Question: I am modeling the flight path of a helicopter tour that departs from and returns to the same location using a GIS route and "home base" as a GIS point. When I run the model it returns this error:

Is there a script or a workaround to solve this? I hope to have the helicopter depart, return, wait, and then depart again via a statechart loop.
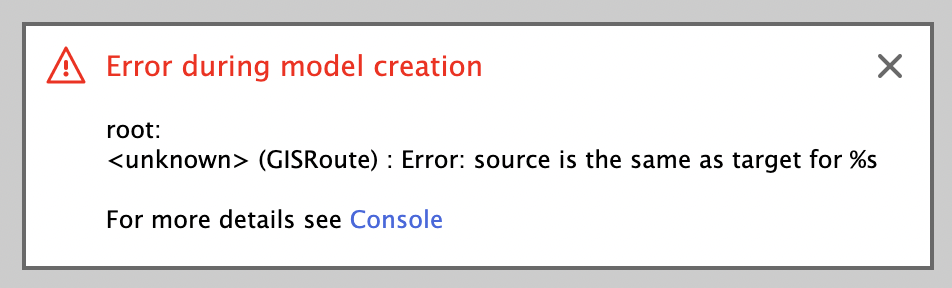
Answer: You cannot move agents to their current position using a path. The concept of a "loop" does not exist.
So you can do 2 things:
- -